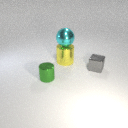
small green metal cylinder in front of large yellow metal cylinder